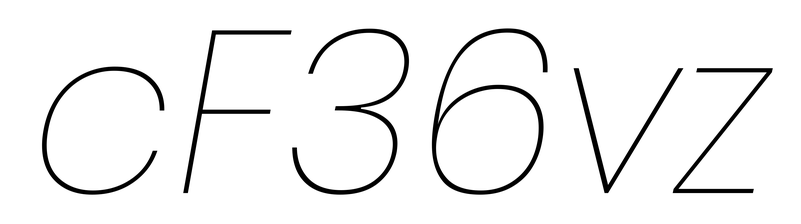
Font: Poppins-ThinItalic